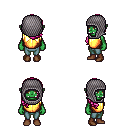
a pixel art fantasy rpg character, female body template, orc, green skin, gold chest armor, teal pants, pink right-swept hairstyle, chain hood, brown shoes, four views (front, back, left, right), 2x2 character sprite sheet, small pixel art, hard edges, no anti-aliasing